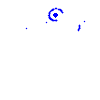
Particle: electron